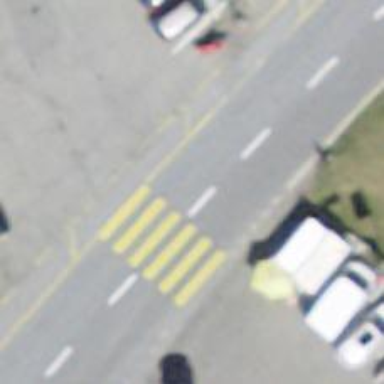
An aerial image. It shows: Uncontrolled zebra crossing on the road.